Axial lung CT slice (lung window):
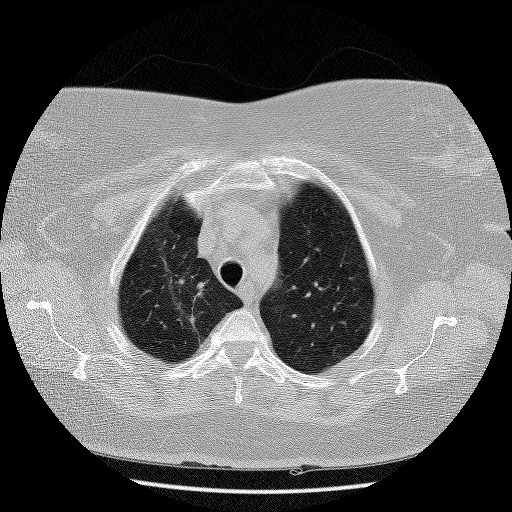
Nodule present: no